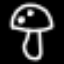
Label: mushroom